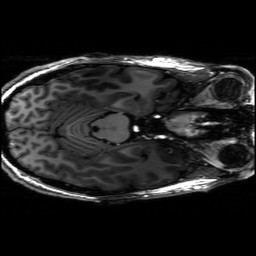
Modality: T1w
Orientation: axial
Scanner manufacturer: siemens
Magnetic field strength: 6.98 T
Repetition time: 2.5 s
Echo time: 0.00297 s